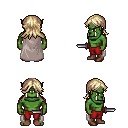
a pixel art fantasy rpg character, male body template, orc, green skin, gray cape, red pants, white blonde loose hair, brown shoes, dagger, four views (front, back, left, right), 2x2 character sprite sheet, small pixel art, hard edges, no anti-aliasing